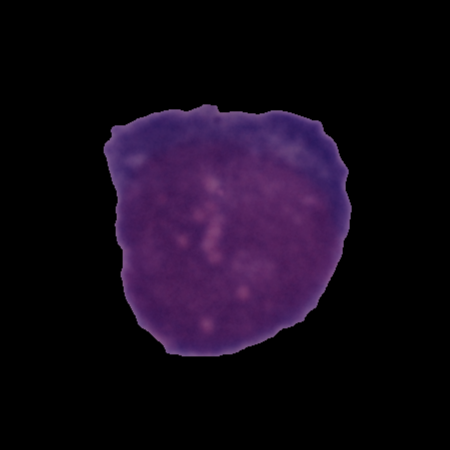
Label: cancer